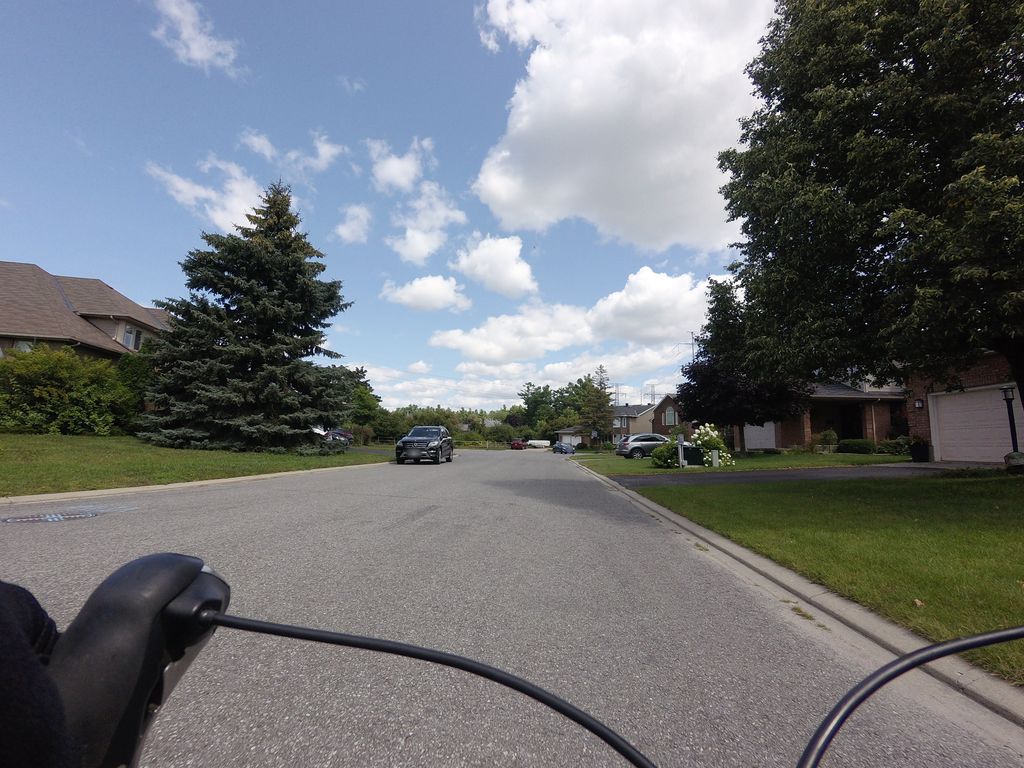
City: ottawa-gatineau